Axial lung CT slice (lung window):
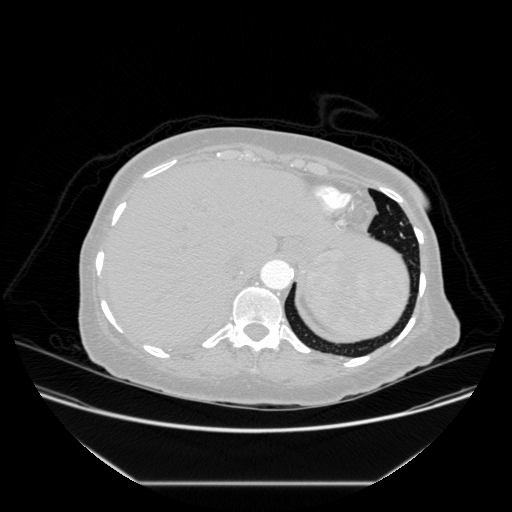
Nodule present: no